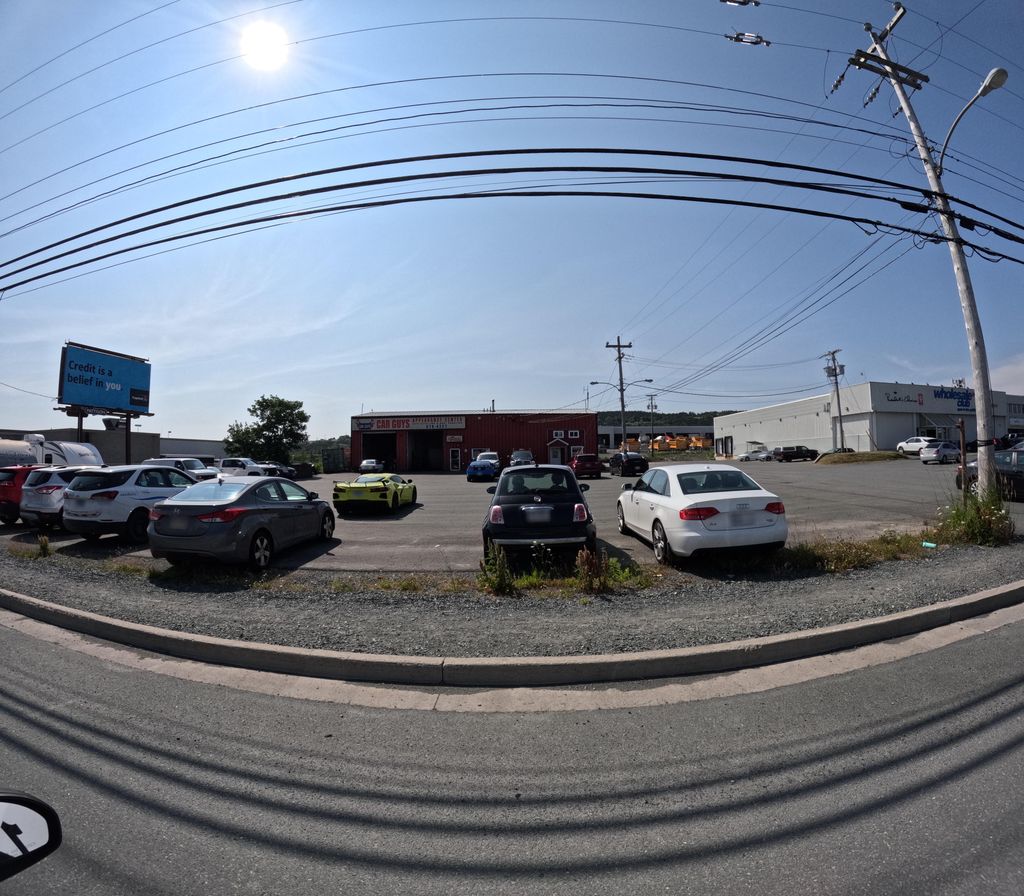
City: st_johns